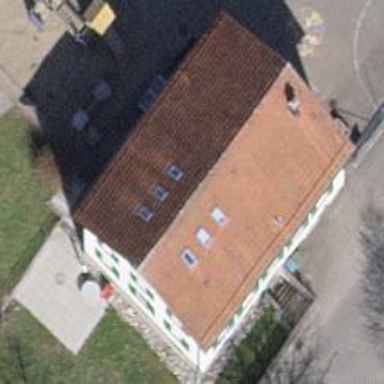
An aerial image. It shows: Kindergarten building.